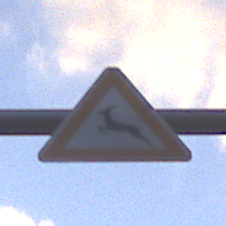
Verkehrszeichen: WildwechselRechts
Umgebung: Outdoor, Nature
Tageszeit: SunriseSunset
Wetter: PartlyCloudy
Licht: Natural
Jahreszeit: NotSpecified
Kontrast: LowContrast